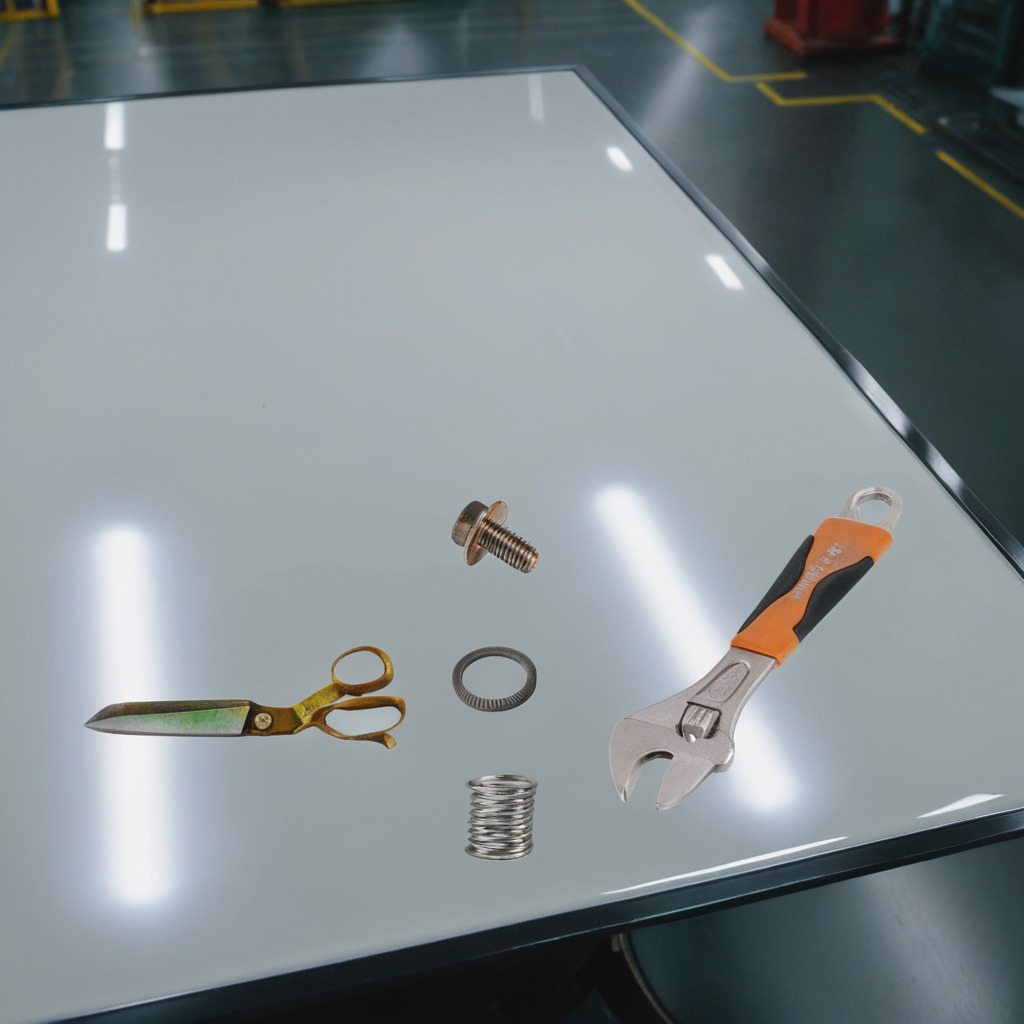
A flat metal washer, a metal machine screw, a coiled metal spring, a pair of scissors, and a wrench are lying on a high-gloss table in a ship maintenance bay industrial lighting.